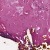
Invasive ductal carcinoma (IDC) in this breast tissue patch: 0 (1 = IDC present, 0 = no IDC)